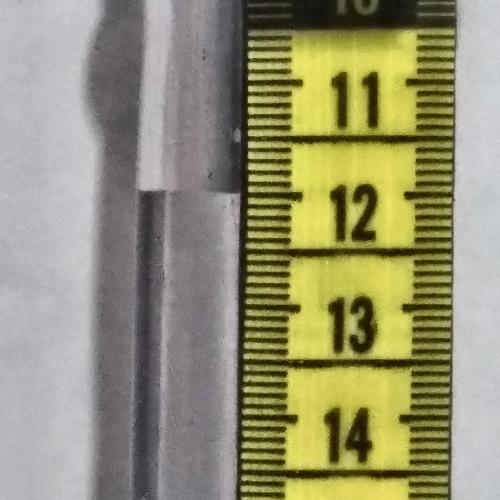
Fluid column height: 12.0 cm